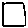
Label: square